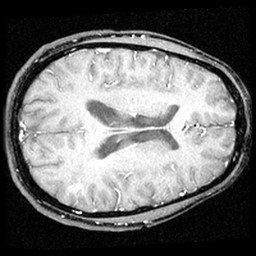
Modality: inplaneT1
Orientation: axial
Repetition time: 0.2 s
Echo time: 0.0036 s